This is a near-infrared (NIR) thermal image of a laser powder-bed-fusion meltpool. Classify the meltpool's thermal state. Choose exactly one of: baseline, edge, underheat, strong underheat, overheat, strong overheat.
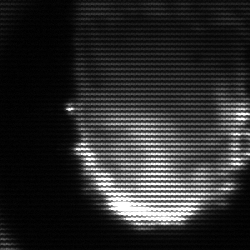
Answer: baseline